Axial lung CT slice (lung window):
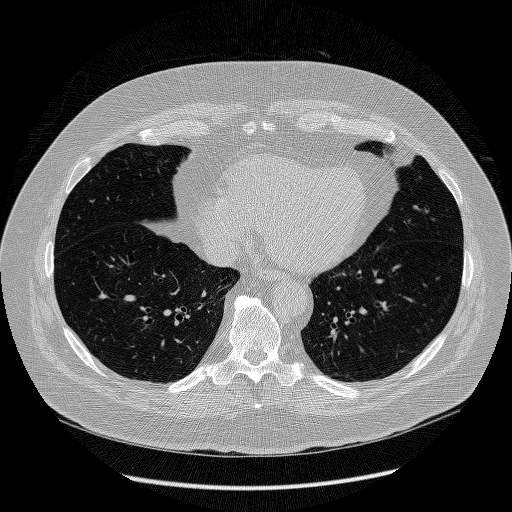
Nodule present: no